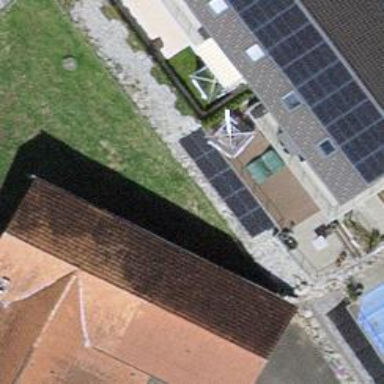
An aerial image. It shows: Solar power generator using photovoltaic method with solar photovoltaic panel types.